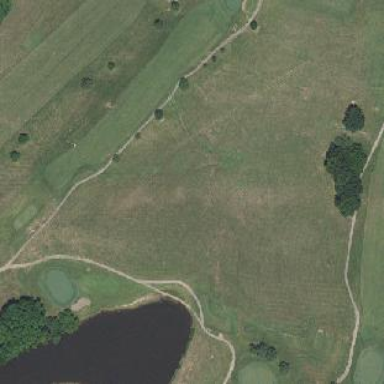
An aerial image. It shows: Grassy area used as driving range for golf.